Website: walmart
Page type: customer-info-address
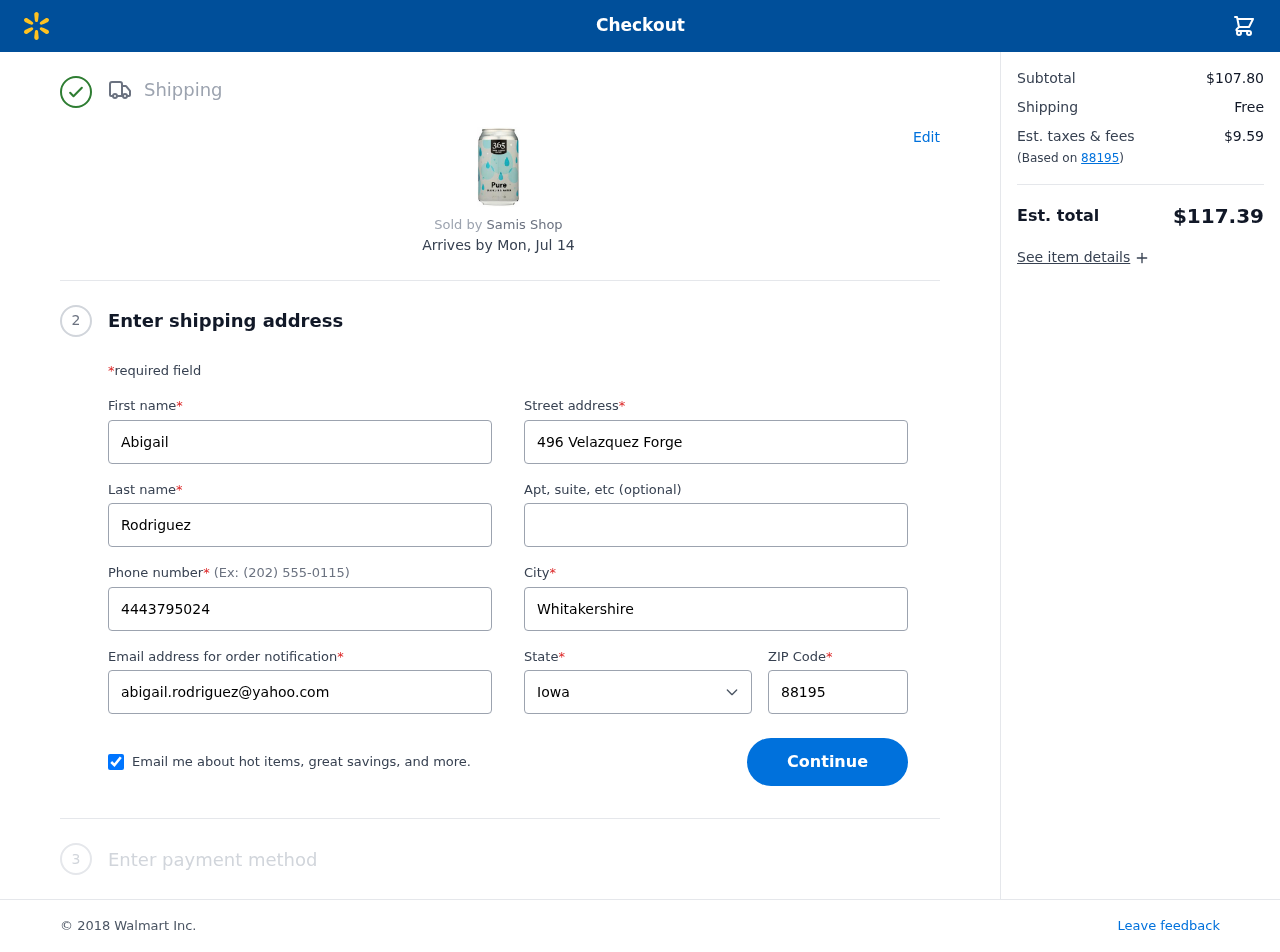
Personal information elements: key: PII_CITY
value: Whitakershire
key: PII_EMAIL
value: abigail.rodriguez@yahoo.com
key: PII_FIRSTNAME
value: Abigail
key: PII_LASTNAME
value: Rodriguez
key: PII_PHONE
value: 4443795024
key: PII_POSTCODE
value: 88195
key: PII_STATE
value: Iowa
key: PII_STREET
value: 496 Velazquez Forge
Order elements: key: ORDER_DELIVERY_DATE
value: Mon, Jul 14
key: ORDER_SUBTOTAL
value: $107.80
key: ORDER_SHIPPING_COST
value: Free
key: ORDER_TAX
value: $9.59
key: ORDER_TOTAL
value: $117.39